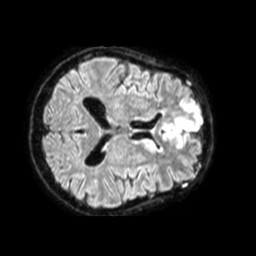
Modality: FLAIR
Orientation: axial
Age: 68
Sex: female
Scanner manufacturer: philips
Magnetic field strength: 1.5 T
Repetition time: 4.8 s
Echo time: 0.3438 s